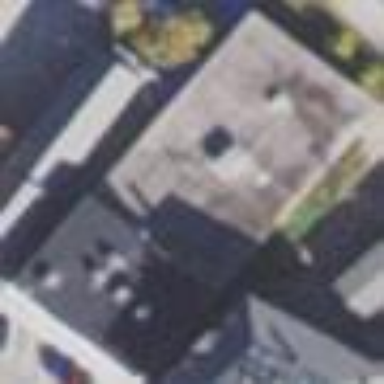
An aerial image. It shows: Historic commercial building with flat black roof. The building itself is red in color.